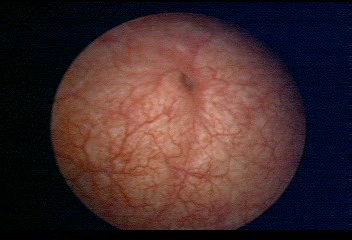
Modality: WLC
Class: Normal mucosa
Bladder cancer association: No